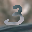
Label: 3